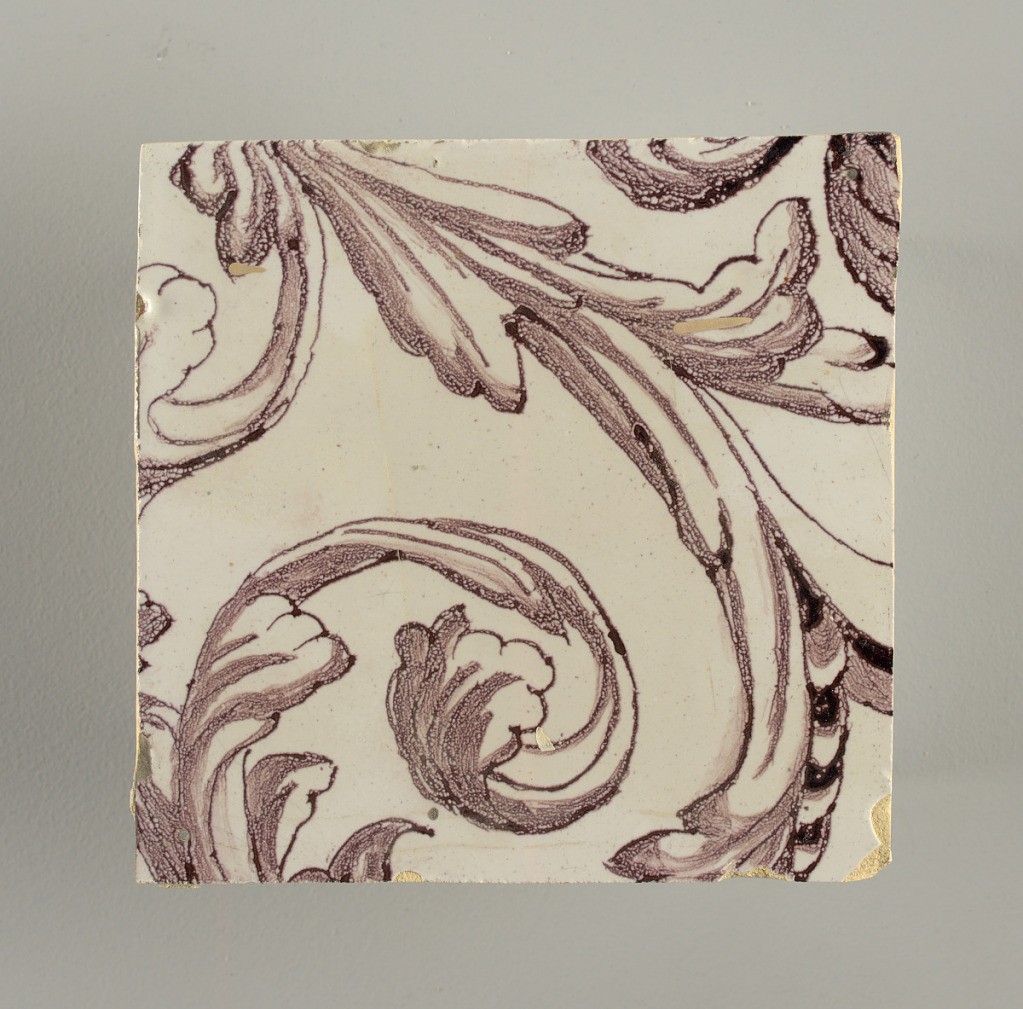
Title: Wall facing
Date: ca. 1725
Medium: Tin-glazed earthenware, underglaze
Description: Horizontal rectangle.  Thirty-seven tiles wide and twenty-one high with opening for door or window nineteen and one-half tiles high and twelve wide.  To left and right of opening, centered canopy above. Left, woman representing Hope, right, a sculputure urn.  Centered above opening, a mascaron.  Arabesque design of foliage.